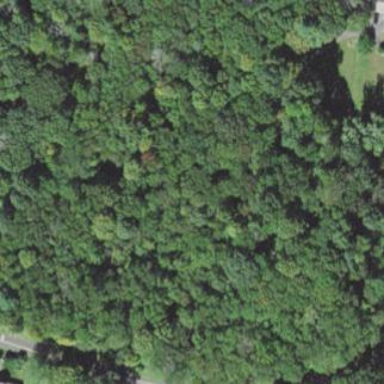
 categorized as existing preserved open space."